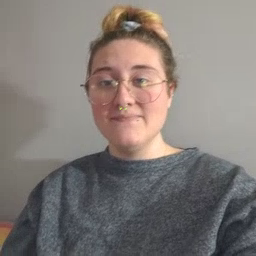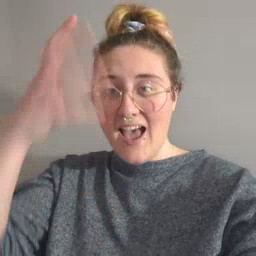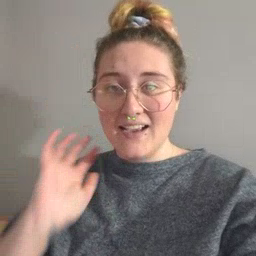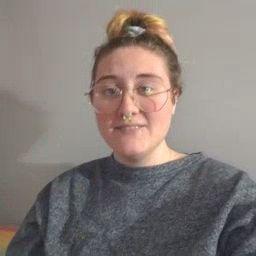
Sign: lion